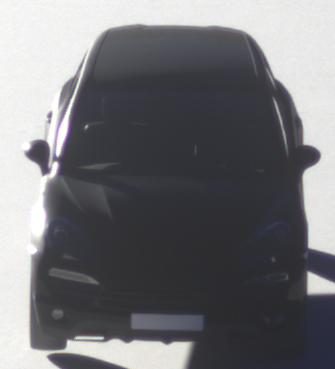
Make: Porsche
Model: Cayenne
Detailed model: Cayenne (958)
Model produced from: 2010/05
Model produced until: 2014/07
Doors: 5
Color: black
Road condition: dry road
Daytime: sunrise or sunset
Contrast: high contrast